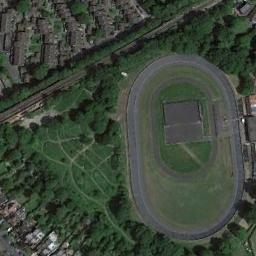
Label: ground_track_field